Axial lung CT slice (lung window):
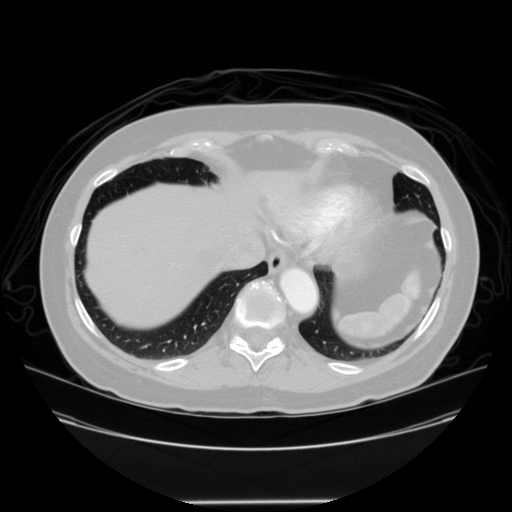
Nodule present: no